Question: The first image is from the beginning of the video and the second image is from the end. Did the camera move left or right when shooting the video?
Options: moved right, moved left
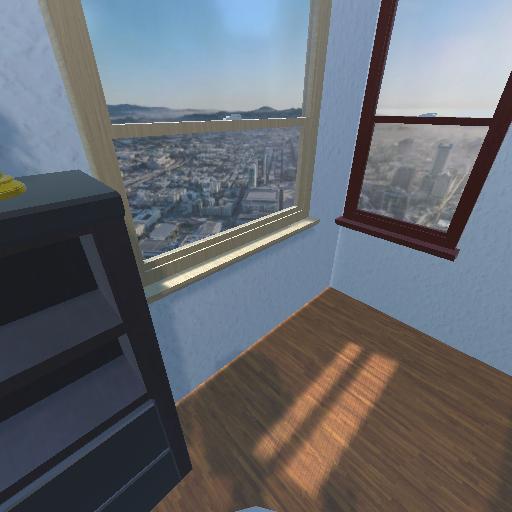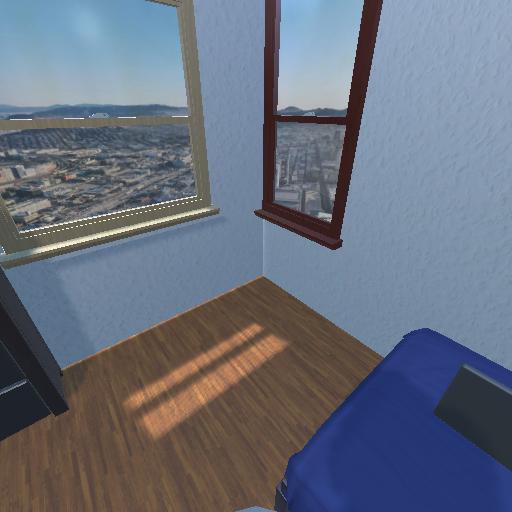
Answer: moved right